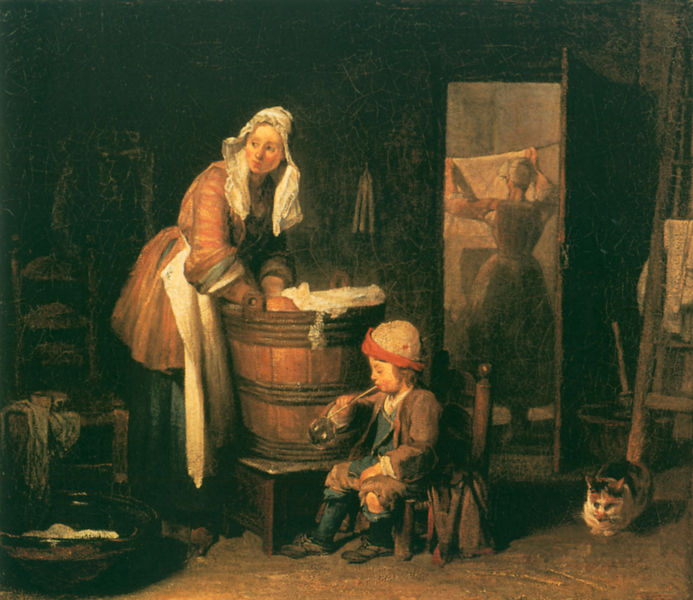
Titel: Die Wäscherin
Künstler: Jean-Baptiste Siméon Chardin
Institution: Stockholm, Nationalmuseum
Schlagwörter: dunkel, gemälde, kopf, mädchen, wäsche, braun, frau, hell, licht, stuhl, tür, weiss, tuch, kappe, dienerin, gesicht, leinen, rembrandt, niederlande, spiegel, boden, kind, kontrast, genre, magd, leine, leiter, kammer, spiel, waschen, katze, reinigen, fass, zuber, trog, hell-dunkel-kontrast, bottich, aufhängen, waschzuber, blasen, seifenblase, wäscherei, wäscherin, waschfrau, speigel, wasche, waschtrog